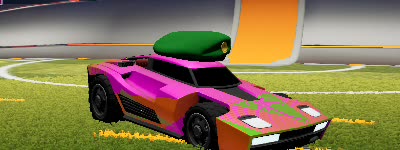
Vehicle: breakout